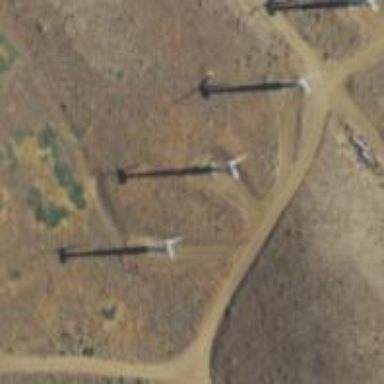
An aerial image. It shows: Wind turbine generating power.